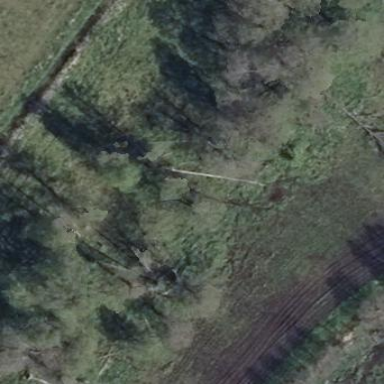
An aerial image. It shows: Broadleaved woodland within forest area.